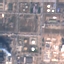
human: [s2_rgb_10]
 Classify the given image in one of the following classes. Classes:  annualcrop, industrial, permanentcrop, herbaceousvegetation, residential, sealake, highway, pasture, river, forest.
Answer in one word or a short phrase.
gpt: Industrial